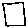
Label: square